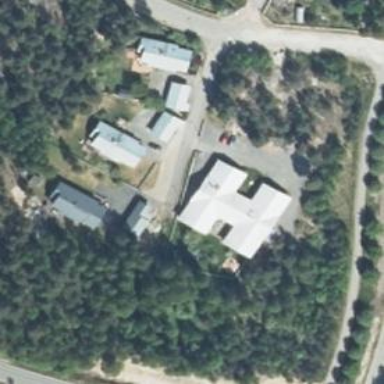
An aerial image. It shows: Dormitory building.